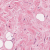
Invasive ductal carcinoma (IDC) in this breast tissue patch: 0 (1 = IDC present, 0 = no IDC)